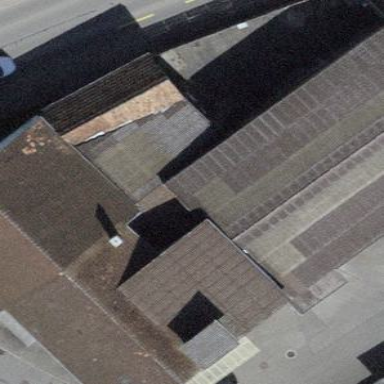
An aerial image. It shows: Building with tile roof.